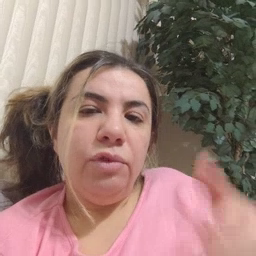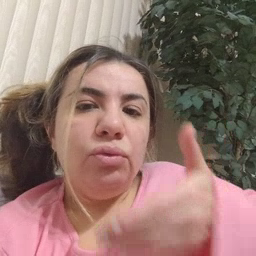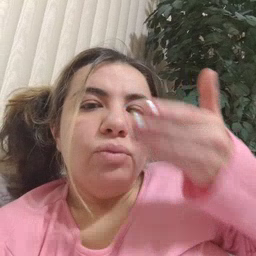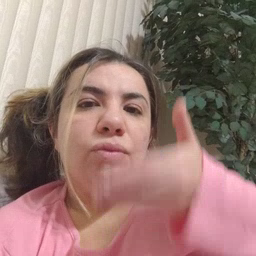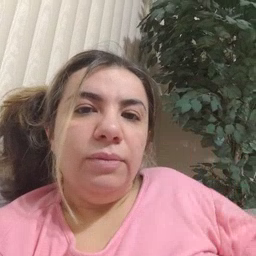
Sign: cereal